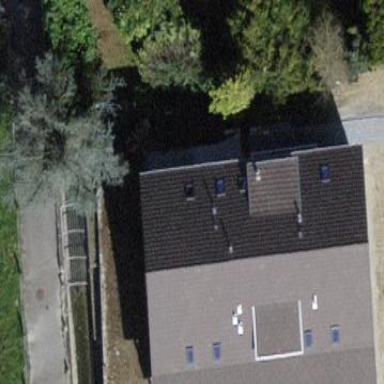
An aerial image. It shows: Building with tiled roof.